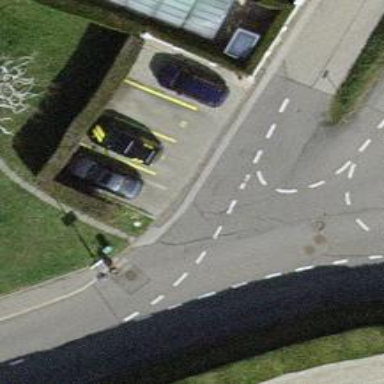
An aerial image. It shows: Residential road with asphalt surface.